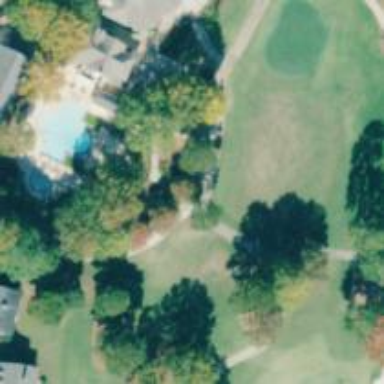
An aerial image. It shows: Service road used as golf cart path.